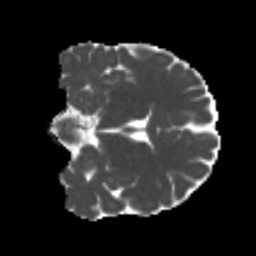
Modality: MD
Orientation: coronal
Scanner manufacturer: siemens
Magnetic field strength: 3 T
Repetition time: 4 s
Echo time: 0.0594 s